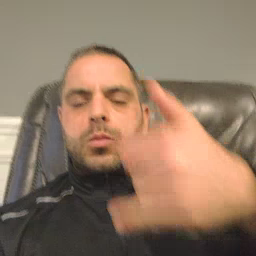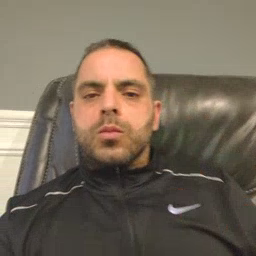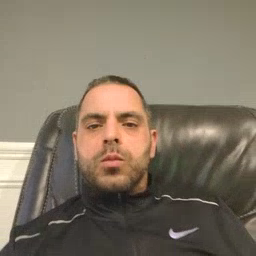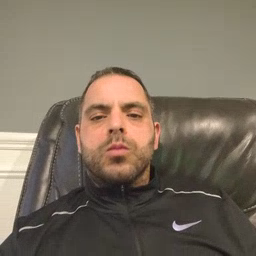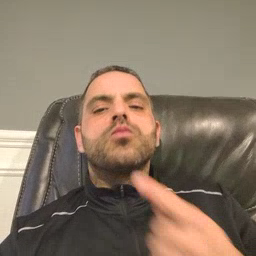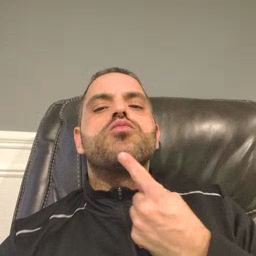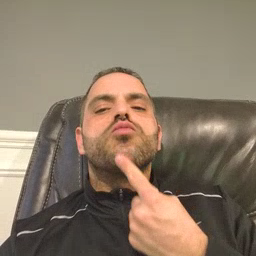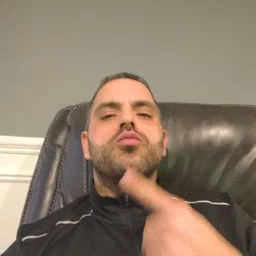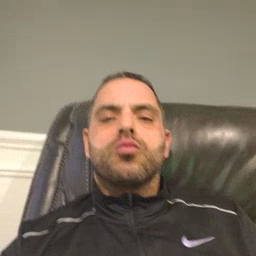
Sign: chin